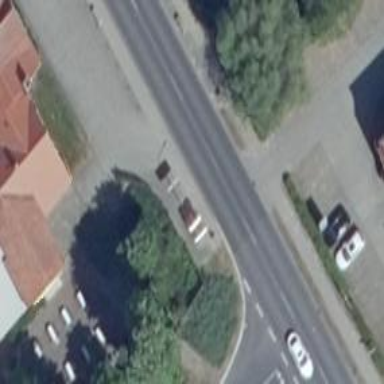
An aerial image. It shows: Unmarked crossing on the road.